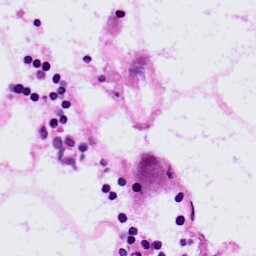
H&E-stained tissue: LymphNode